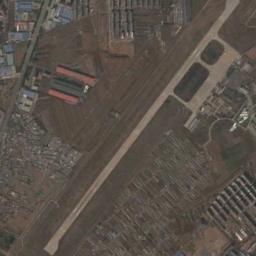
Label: airport